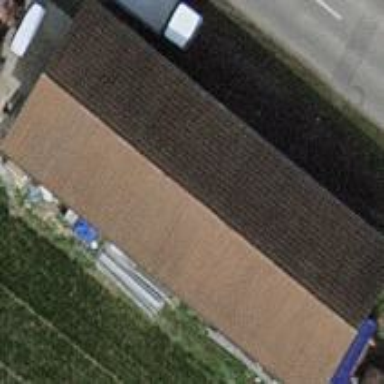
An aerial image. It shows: Hangar building.